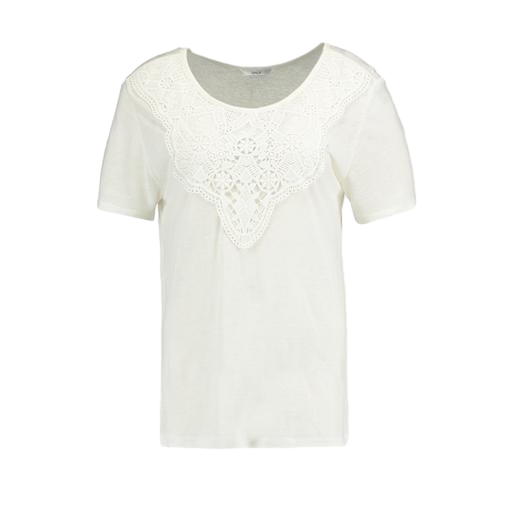
lace-yoke t-shirt, lace yoke tee, short-sleeve top only macy, white background